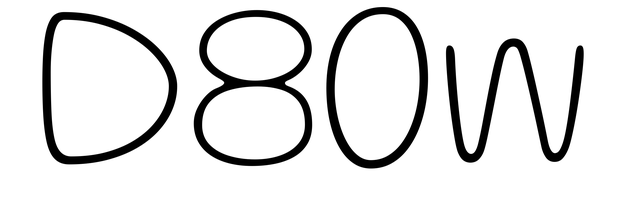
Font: Gluten_Thin